Question: In the below picture, the -webkit-box-shadow rule is crossed out in red while the -moz-box-shadow rule is crossed out in black.
What does each mean? (E.g. what is the difference between red and black strike through?)

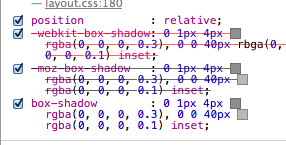
Answer: A red strike through indicates an error, such as an invalid value or a syntax error, and a black strike through means that the rule is ignored, usually because it has been overridden.
In your example, the '-webkit-box-shadow' rule is crossed out in red because of an invalid value ('rbga' instead of 'rgba').